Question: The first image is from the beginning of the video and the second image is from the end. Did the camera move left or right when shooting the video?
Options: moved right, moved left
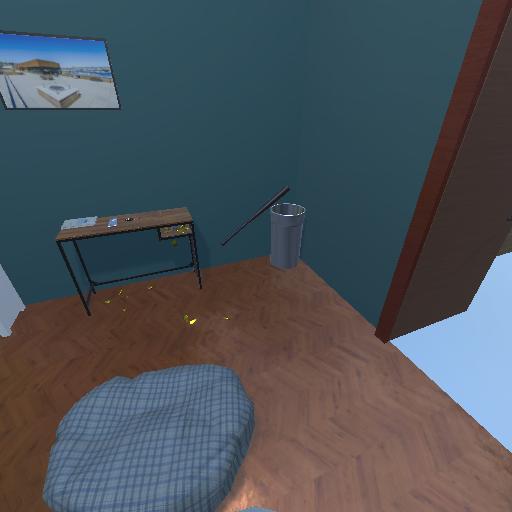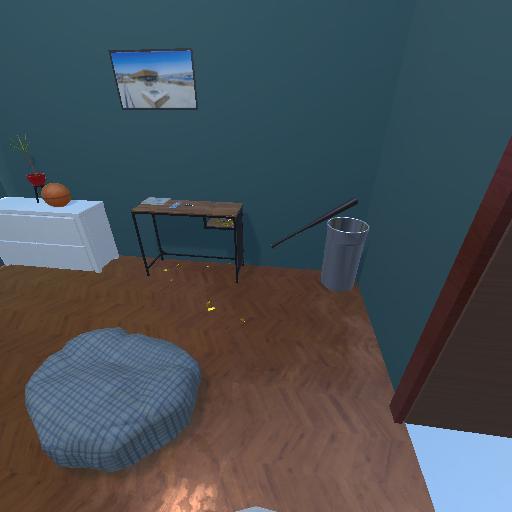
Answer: moved right